Question: I have a problem with Xamarin.Forms (version 1.2.2) on Android (Nexus 5).
The alignment of 'Button.Text' is often not centered after performing a click.
In a short project, I figured out, that updating the UI causes the problem.
'''
public class App
{
public static Page GetMainPage()
{
var label = new Label {
Text = "label",
};
var buttonBad = new Button {
Text = "buttonBad",
Command = new Command(() => label.Text += "1"),
};
var buttonGood = new Button {
Text = "buttonGood",
};
return new ContentPage {
Content = new StackLayout {
Children = {
buttonBad,
buttonGood,
label,
}
}
};
}
}
'''
A click on "buttonBad" (updating the 'label.Text') causes the text-alignment of this button to not be centered anymore. A click on "buttonGood" does not cause the problem.
Is there a good workaround to solve this problem?
This workaround seems to be too complicated:
<URL>

A programatically edit of the UI also cases the bug. Changing the 'label.Text' in an async method after a short waiting leads the "buttonGood" to align its text wrong after a click.
I created an example / test project on GitHub:
<URL>
The alignment is correct, when the StackLayout is replaced by an AbsolutLayout, but i need the StackLayout to work well.
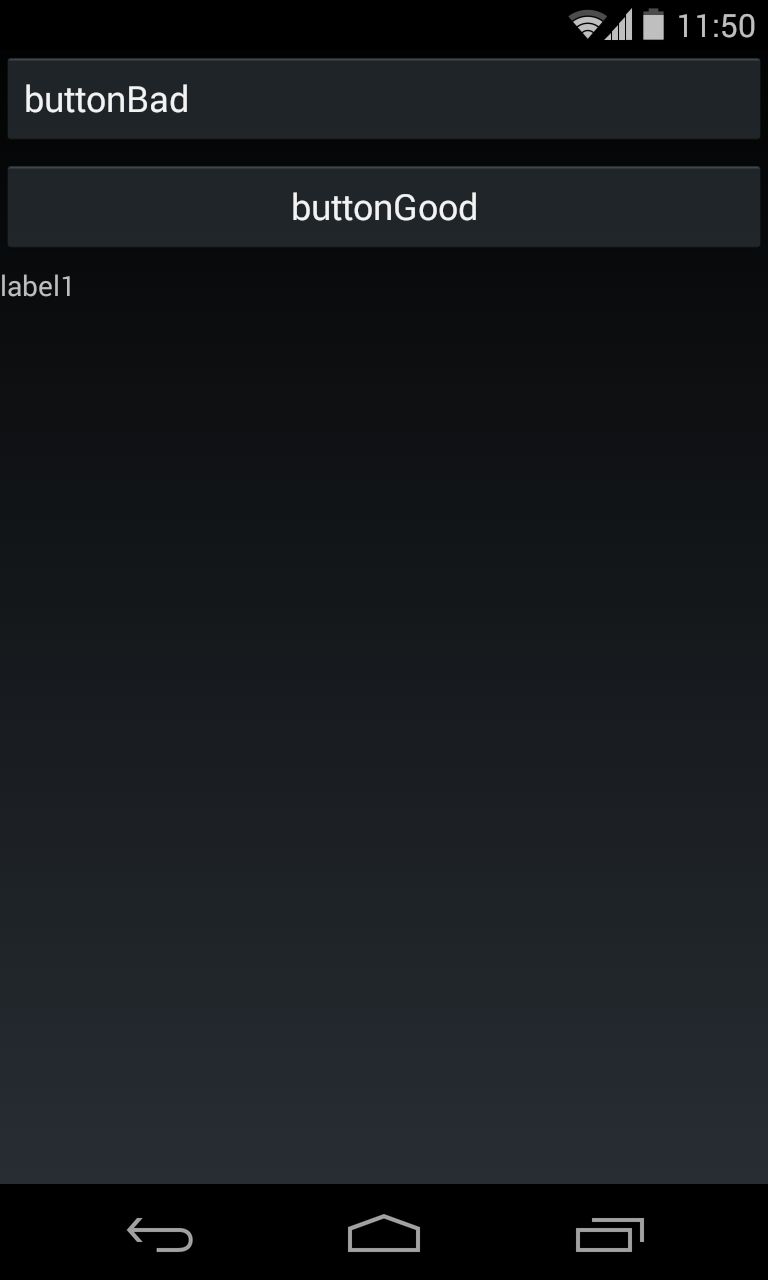
Answer: Ok, after hours of dealing with this silly bug, I resolved it by implementing a custom renderer and overriding 'ChildDrawableStateChanged':
'''
public override void ChildDrawableStateChanged(Android.Views.View child)
{
base.ChildDrawableStateChanged(child);
Control.Text = Control.Text;
}
'''